Question: I'm developing a website with php + mysql(phpMyAdmin).
I got 2 tables: USERS and FOLLOWERS like in the link i've pasted here below:

These tables are created with a sql script that I paste here bellow:
'''
DROP TABLE IF EXISTS 'FOLLOWERS';
CREATE TABLE IF NOT EXISTS 'FOLLOWERS' (
'Follower1_Id' int(10) unsigned NOT NULL,
'Follower2_Id' int(10) unsigned NOT NULL,
PRIMARY KEY ('Follower1_Id', 'Follower2_Id')
) ENGINE=MyISAM DEFAULT CHARSET=utf8 COLLATE=utf8_unicode_ci AUTO_INCREMENT=1 ;
'''
(I just paste the table "FOLLOWERS" due to in that table is where is the problem).
Due to i don't know why phpMyAdmin doesn't allow to insert foreign keys, the problem comes when i try to insert a follower based on the USERS table. For any reason i can insert the user no5 when i only have 3 users and these users have 1,2,3 as a User_Id PK.
Apparently I used the relational mode that phpMyAdmin offers me but there's no result.
What can i do?
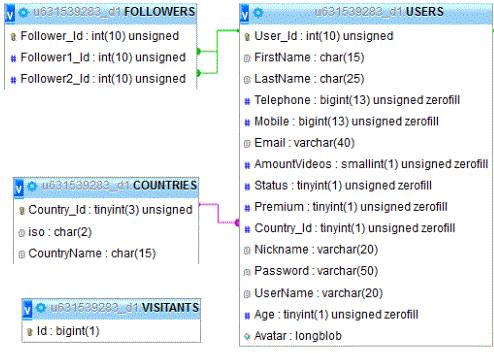
Answer: The table you created is an MyISAM table and unfortunately they don't support Foreign Keys.
<URL>
In PHPMyAdmin you can easily convert it from an MyISAM to an InnoDB table. This should enable the foreign Key features you're after.